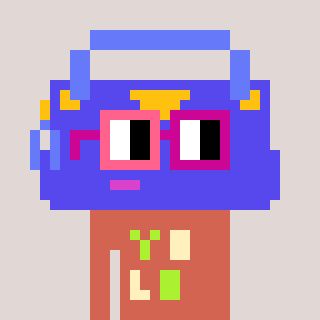
a pixel art character with square pink and red glasses, a bag-shaped head and a peachy-colored body on a warm background